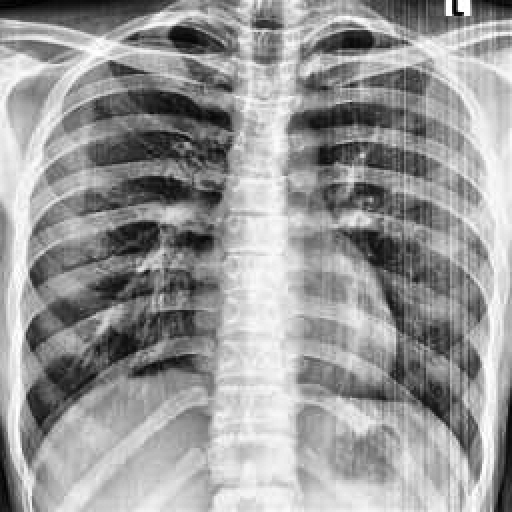
Finding: NORMAL